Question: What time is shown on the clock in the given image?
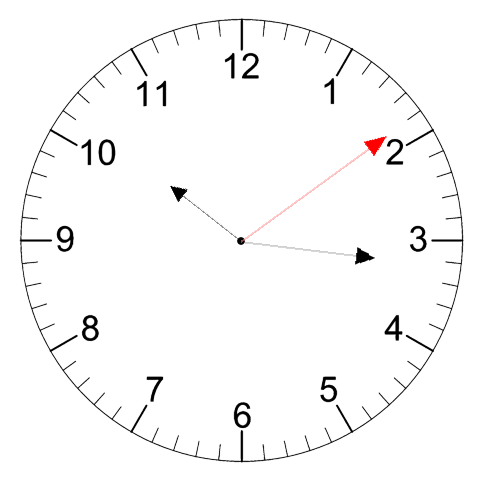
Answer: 10:16:09